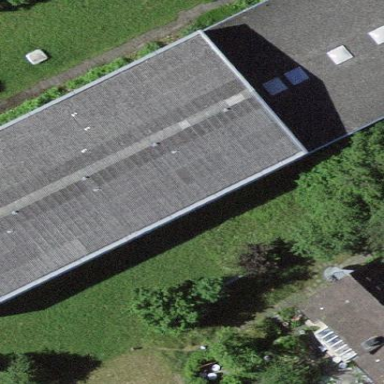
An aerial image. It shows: School building.